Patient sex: M
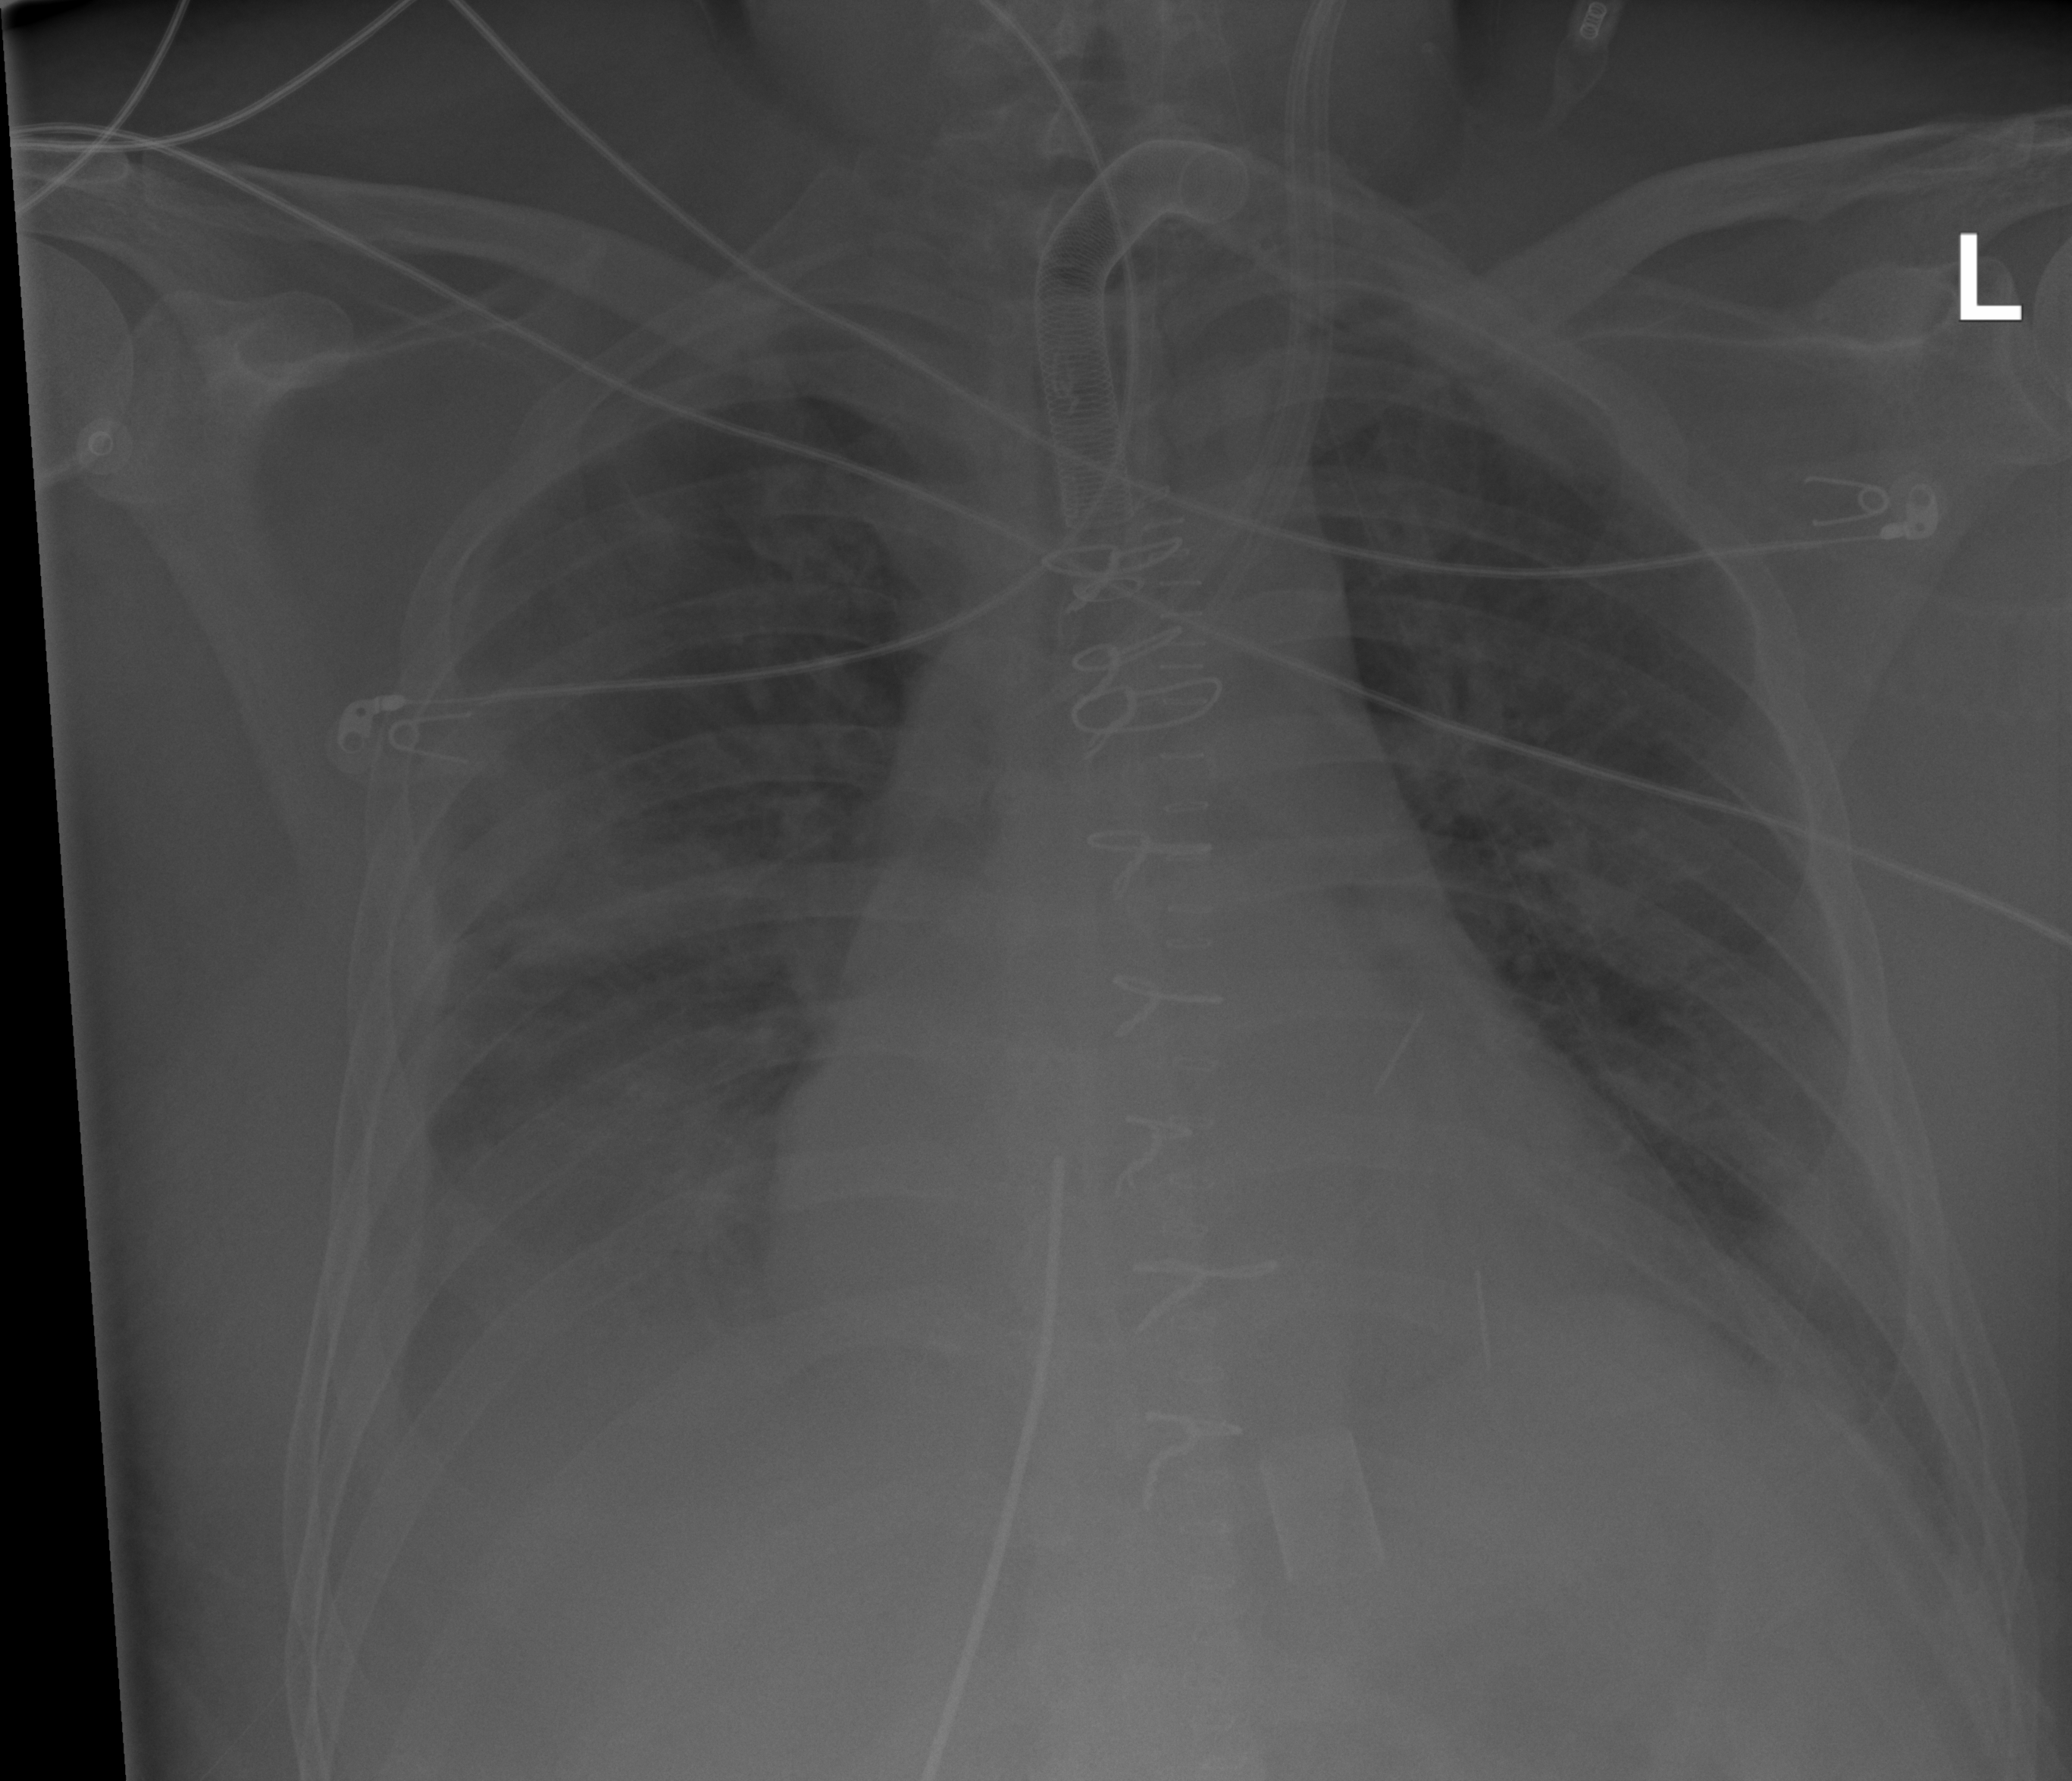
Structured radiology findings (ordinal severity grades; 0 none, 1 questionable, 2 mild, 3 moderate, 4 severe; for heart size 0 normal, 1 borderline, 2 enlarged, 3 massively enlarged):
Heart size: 2
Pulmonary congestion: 2
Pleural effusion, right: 3
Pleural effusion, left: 2
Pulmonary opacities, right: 3
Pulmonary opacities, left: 2
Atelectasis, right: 3
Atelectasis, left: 2